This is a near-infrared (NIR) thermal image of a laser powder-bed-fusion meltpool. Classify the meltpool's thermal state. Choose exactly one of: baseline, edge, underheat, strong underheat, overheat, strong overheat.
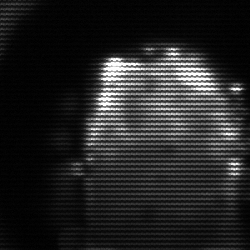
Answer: baseline